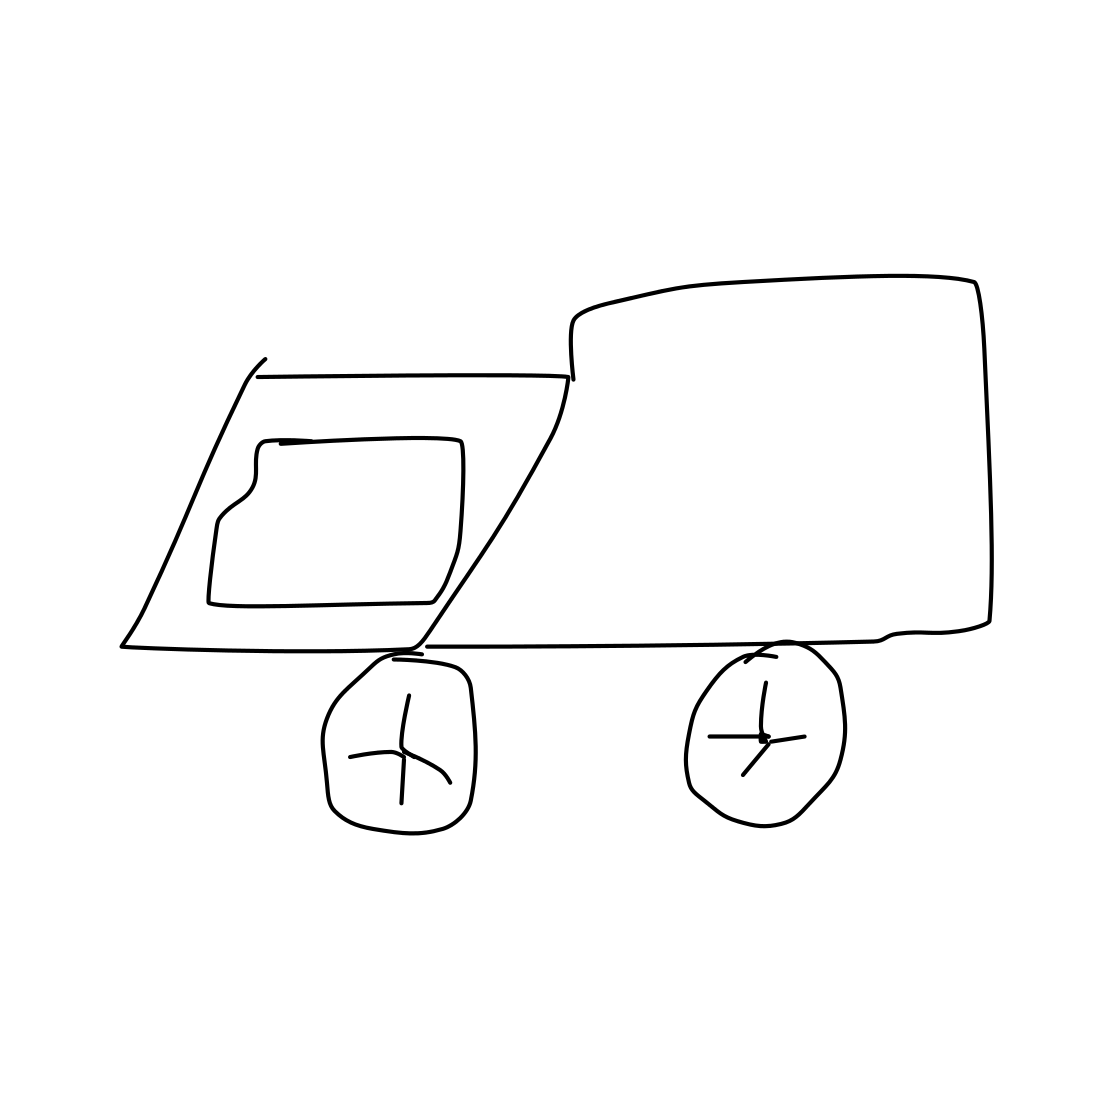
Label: van